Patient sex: F
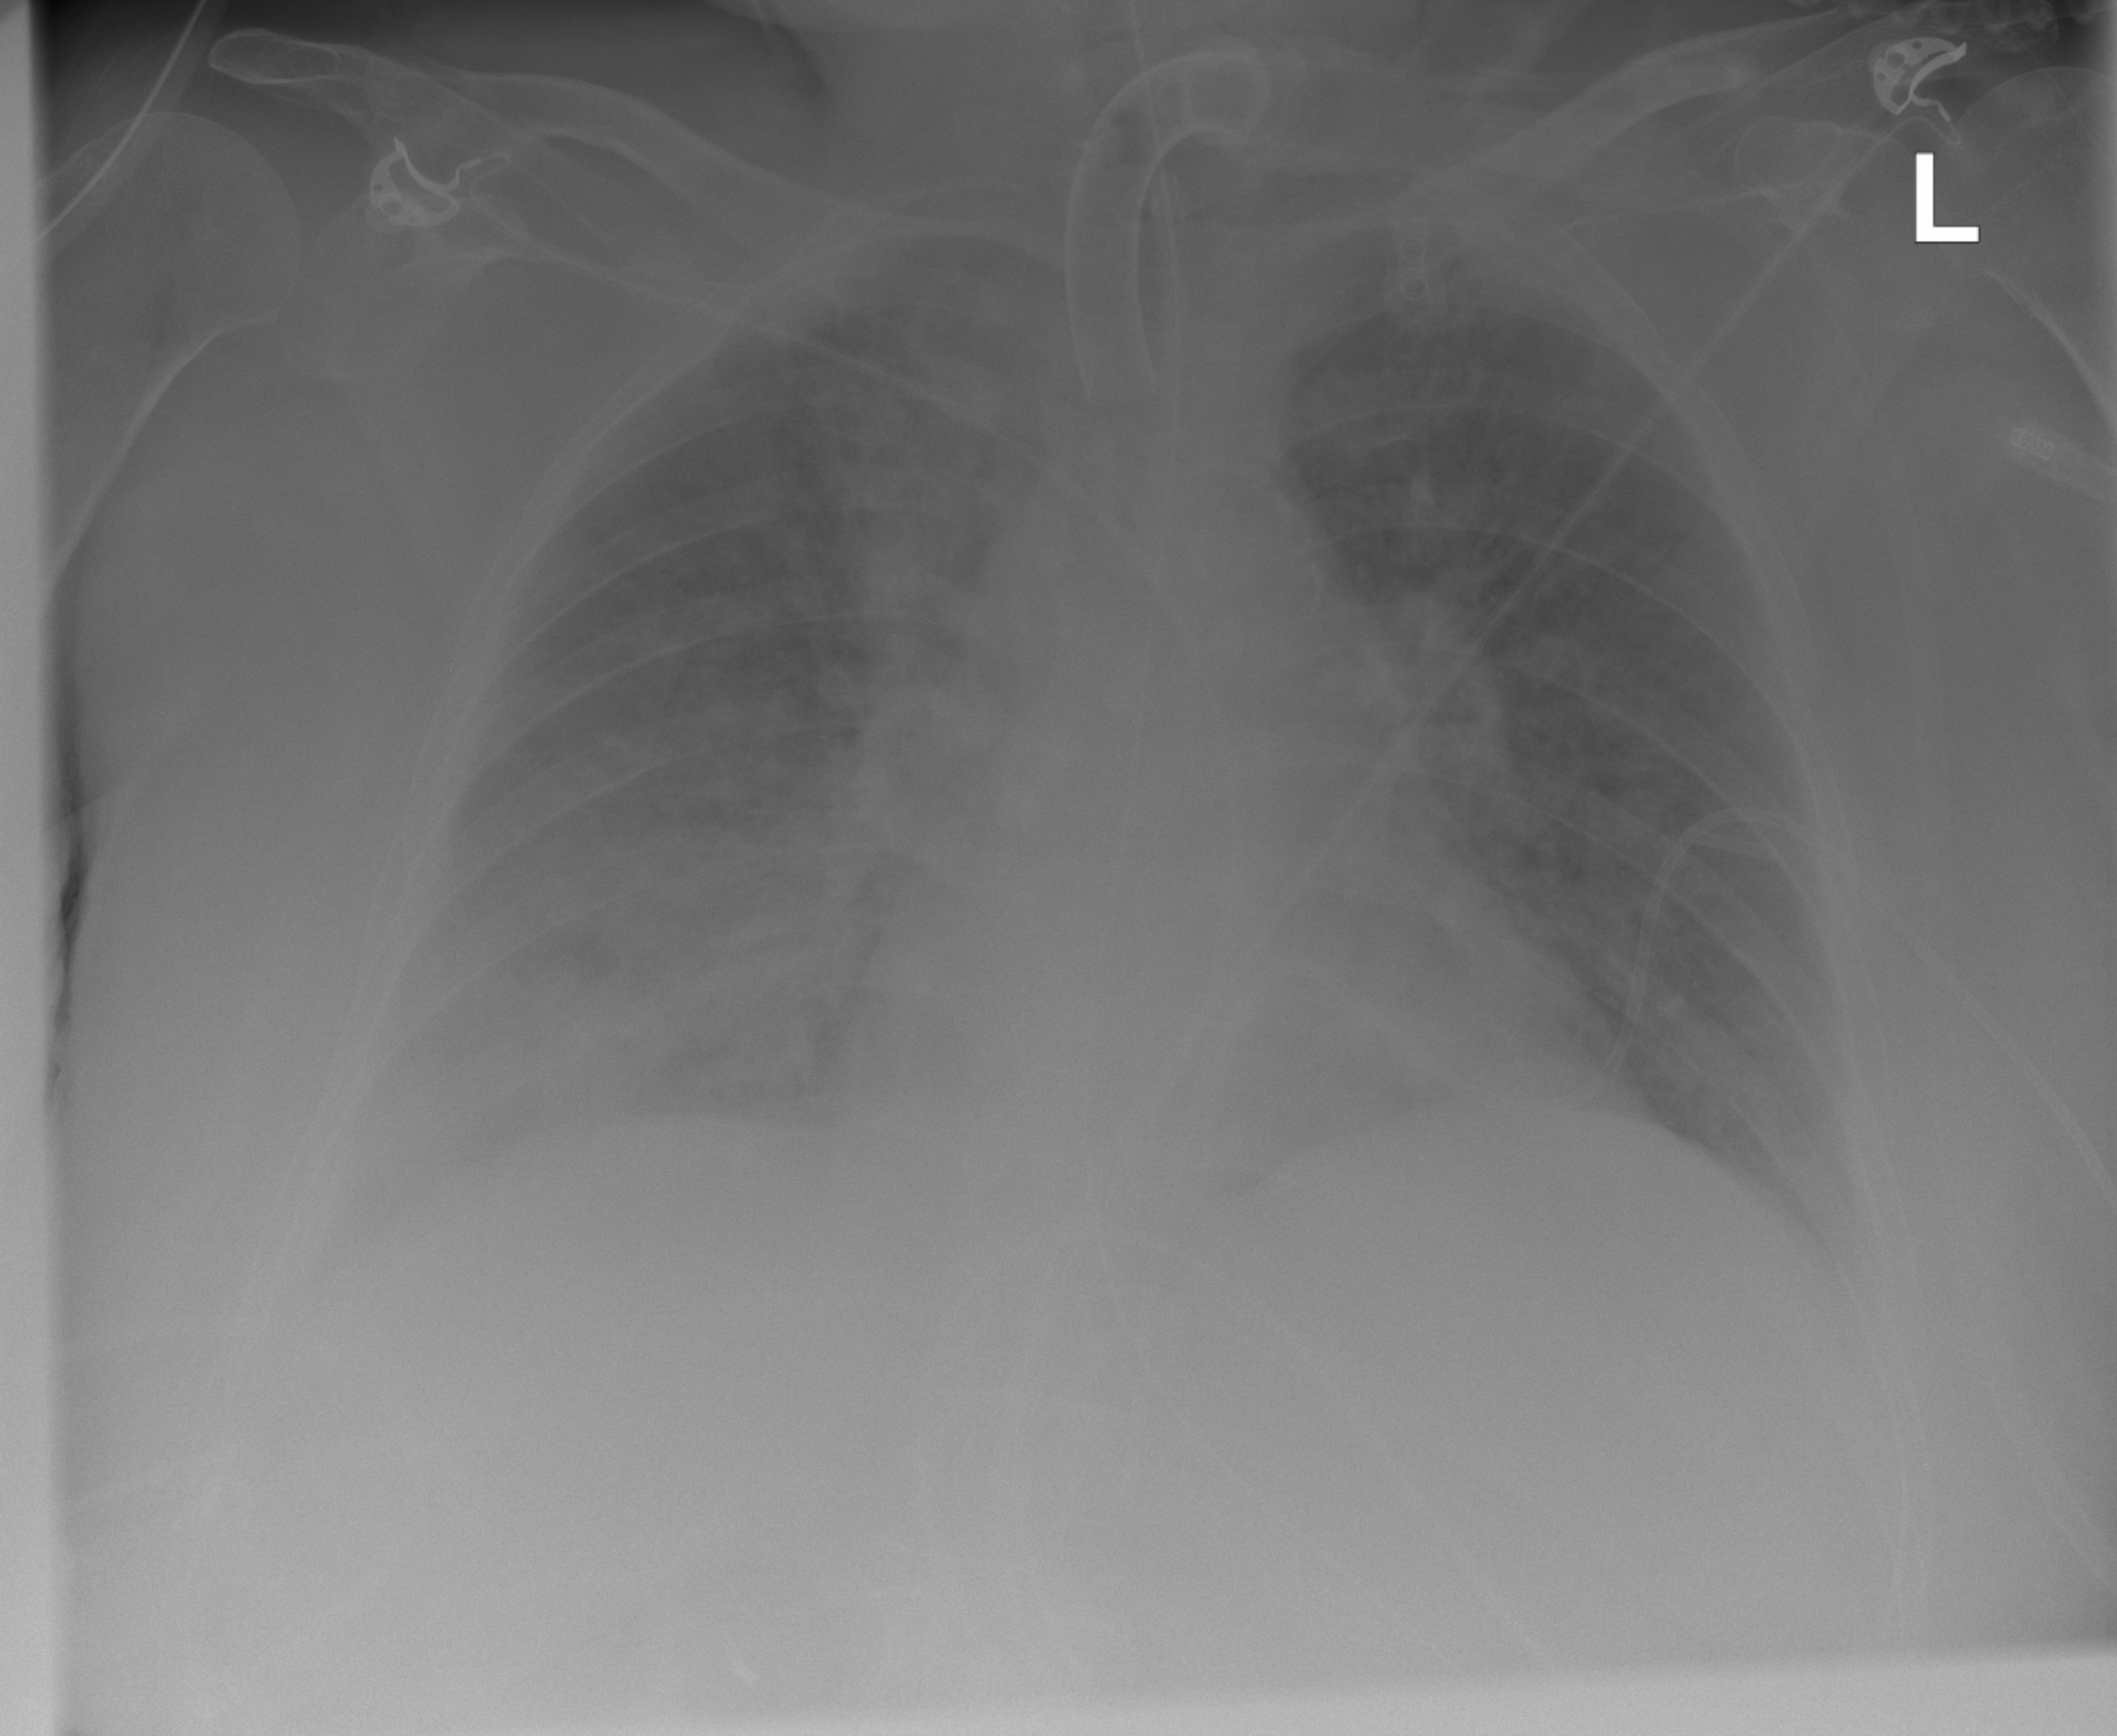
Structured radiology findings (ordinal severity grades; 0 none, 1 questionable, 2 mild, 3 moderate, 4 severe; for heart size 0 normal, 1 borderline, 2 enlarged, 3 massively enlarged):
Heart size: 1
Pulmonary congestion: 3
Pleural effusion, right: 2
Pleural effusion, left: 1
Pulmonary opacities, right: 2
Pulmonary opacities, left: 2
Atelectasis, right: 0
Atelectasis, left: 0